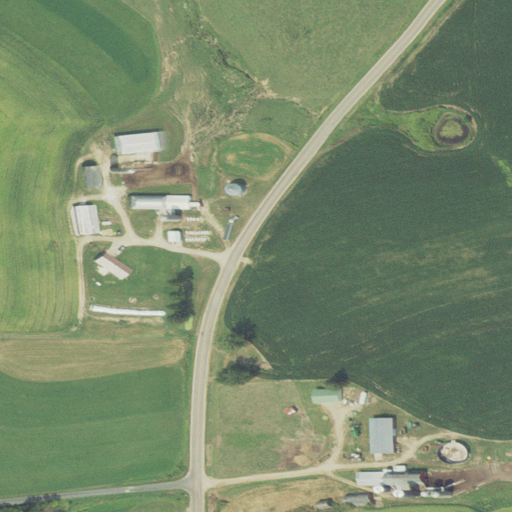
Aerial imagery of ridge(s) in Wisconsin named Pumpkin Ridge containing pasture, cultivated crops, open development, high intensity development, low intensity development, medium intensity development, and deciduous forest